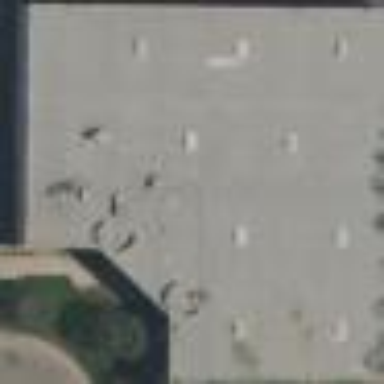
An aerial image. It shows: Industrial building.